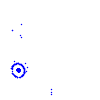
Particle: pion